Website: crate-barrel
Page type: review-order
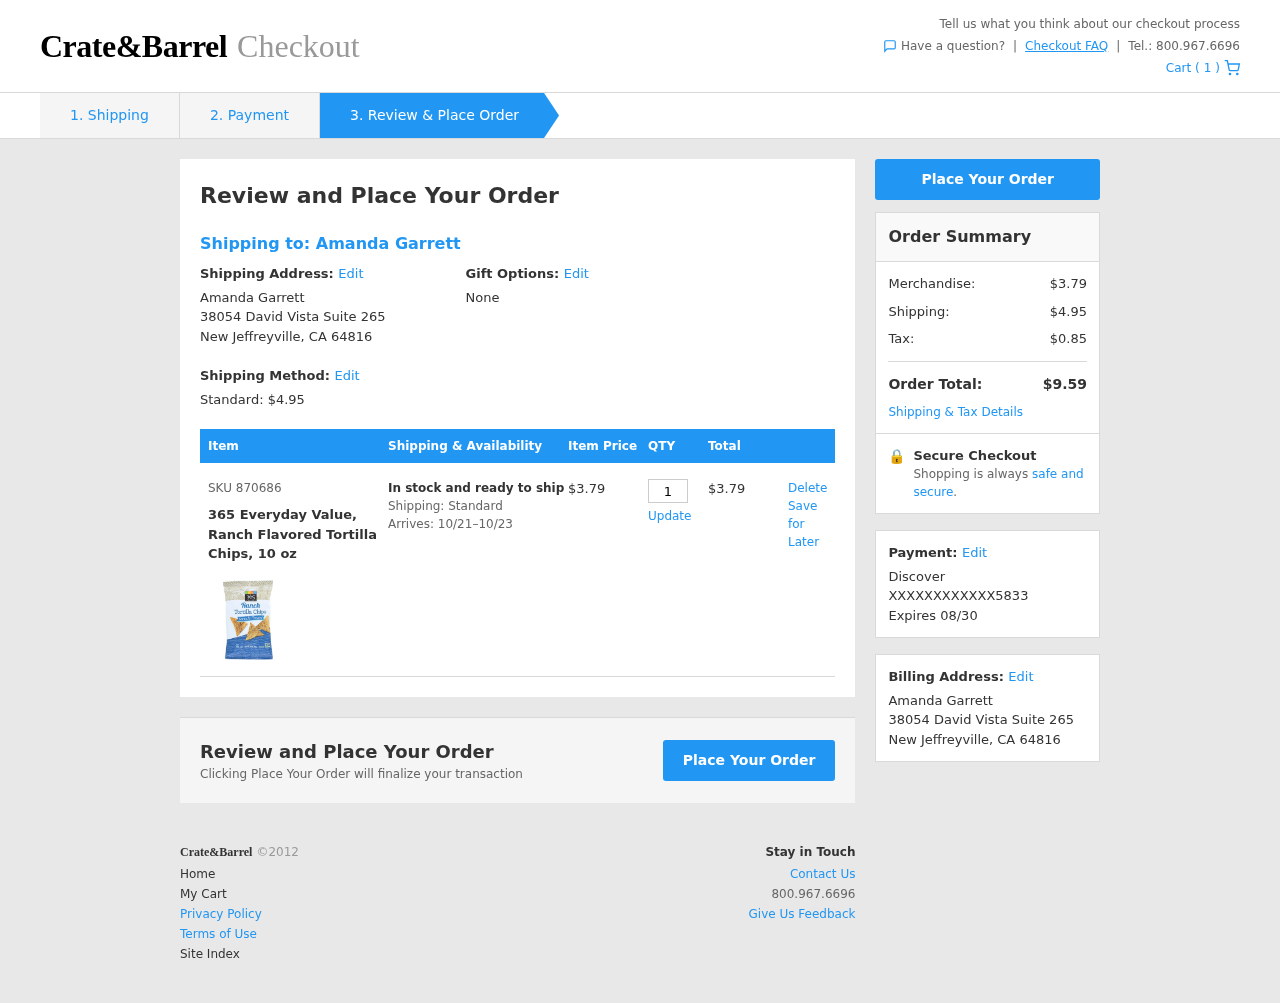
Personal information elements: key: PII_CARD_LAST4
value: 5833
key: PII_CARD_TYPE
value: Discover
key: PII_FULLNAME
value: Amanda Garrett
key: PII_FULLNAME2
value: Amanda Garrett
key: PII_STREET
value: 38054 David Vista Suite 265
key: PII_CITY2
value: New Jeffreyville
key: PII_STATE_ABBR2
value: CA
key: PII_POSTCODE
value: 64816
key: PII_POSTCODE_FULL
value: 64816
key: PII_POSTCODE_NUMERIC
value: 64816
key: PII_CARD_EXPIRY
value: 08/30
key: PII_FULLNAME3
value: Amanda Garrett
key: PII_CITY3
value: New Jeffreyville
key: PII_STATE_ABBR3
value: CA
Product elements: key: PRODUCT1_NAME
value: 365 Everyday Value, Ranch Flavored Tortilla Chips, 10 oz
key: PRODUCT1_PRICE
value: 3.79
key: PRODUCT1_QUANTITY
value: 1
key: PRODUCT1_SKU
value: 870686
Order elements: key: ORDER_NUM_ITEMS
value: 1
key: ORDER_SHIPPING_COST
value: $4.95
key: ORDER_DELIVERY_DATE
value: Arrives: 10/21–10/23
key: ORDER_SUBTOTAL
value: $3.79
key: ORDER_SUBTOTAL2
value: $3.79
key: ORDER_SHIPPING_COST2
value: $4.95
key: ORDER_TAX
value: $0.85
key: ORDER_TOTAL
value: $9.59